Aerial crown-view tile of a tropical tree (Barro Colorado Island, Panama), acquired 20240716:
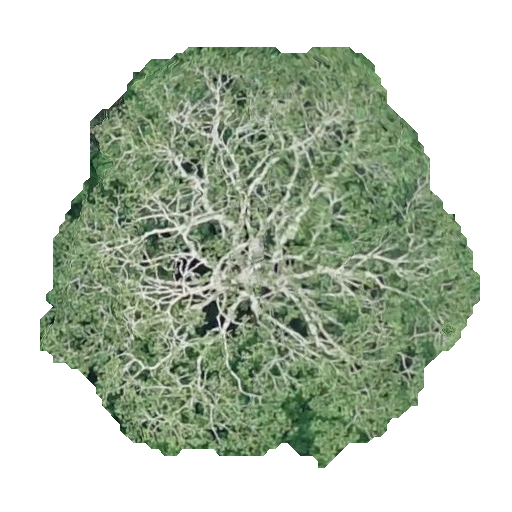
Species: Sterculia apetala
GBIF accepted scientific name: Sterculia apetala
Crown area: 213.402 m²